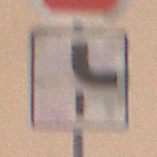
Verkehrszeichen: VerlaufVorfahrtsstrasse10
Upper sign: Stop
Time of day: Midday
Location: Outdoor (Urban)
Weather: PartlyCloudy
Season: NotSpecified
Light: Natural